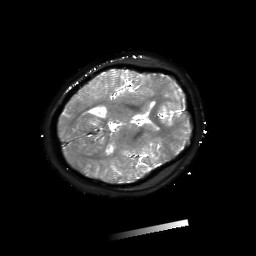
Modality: T2starmap
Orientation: axial
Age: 13
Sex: female
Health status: ill